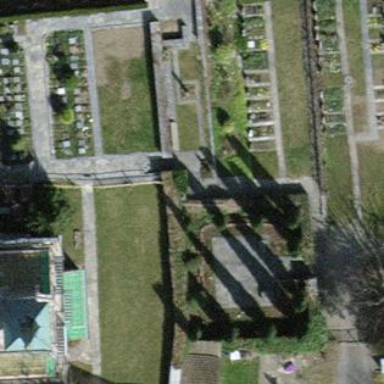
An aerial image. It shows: Cemetery.